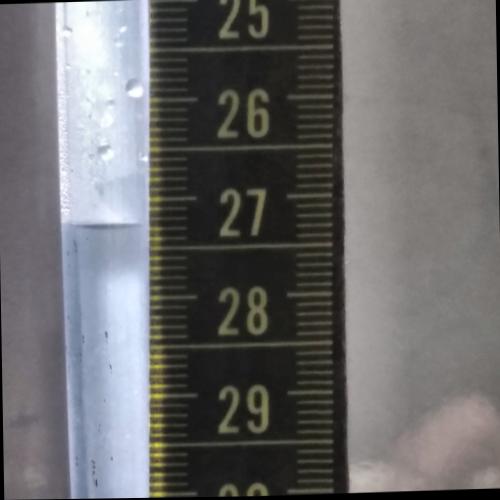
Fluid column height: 27.2 cm